Chest X-ray:
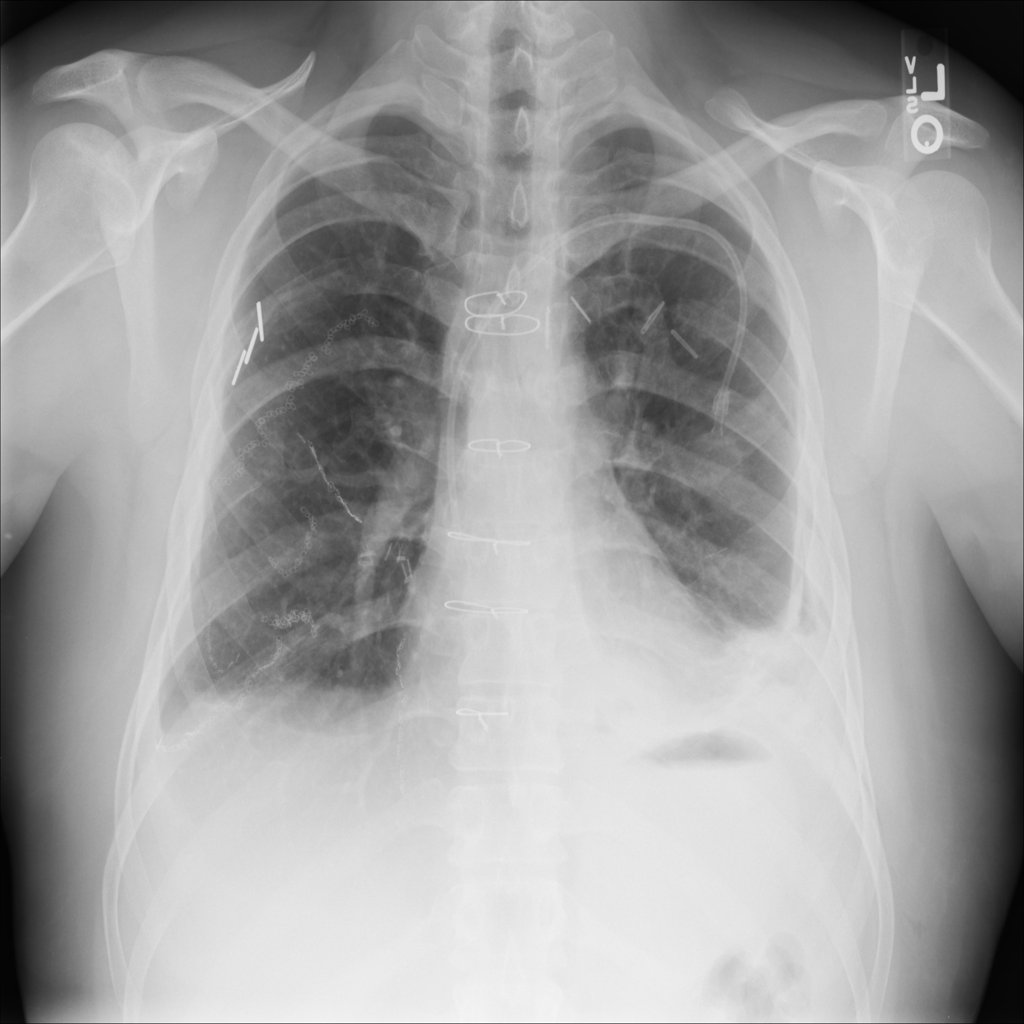
Findings: Consolidation, Effusion, Pleural Thickening
No abnormal finding: no